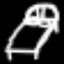
Label: bed